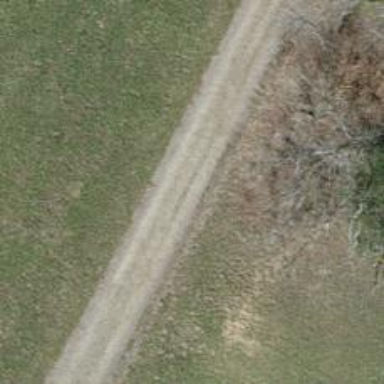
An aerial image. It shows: Compacted track with grade2 level.